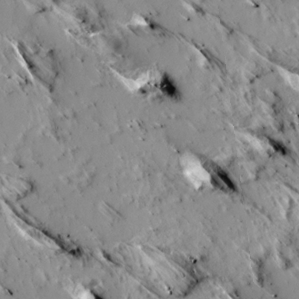
Label: non_frost